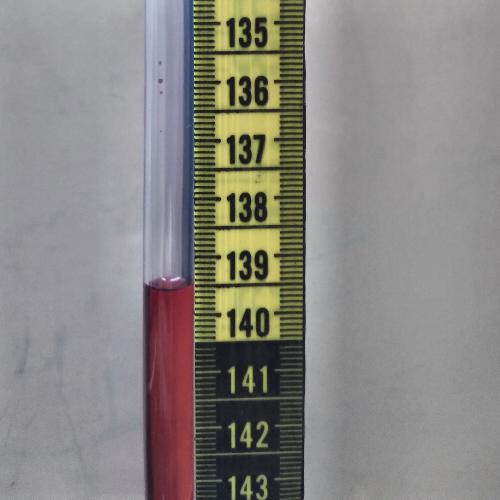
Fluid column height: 139.5 cm